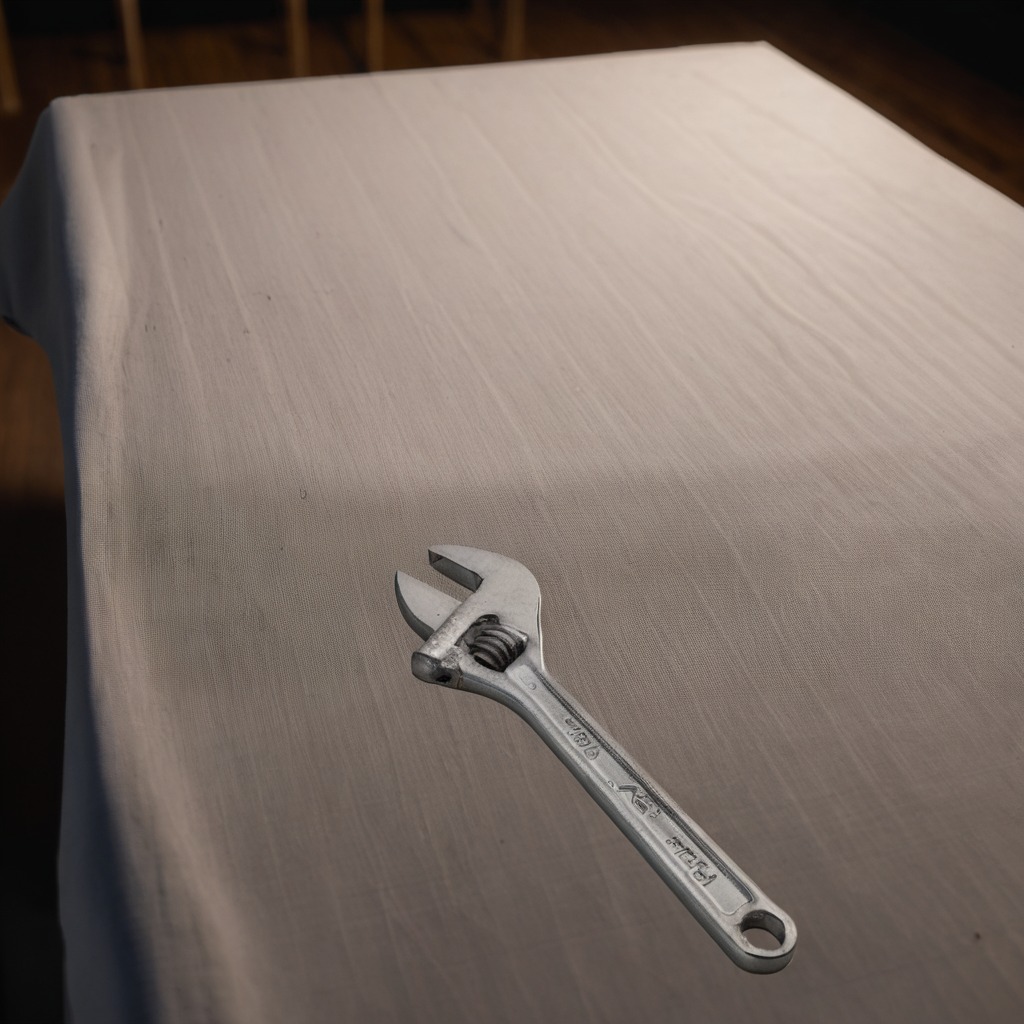
An wrench lies on a wooden table.